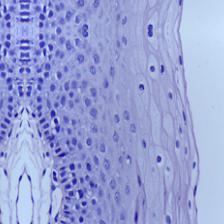
Diagnosis: Normal